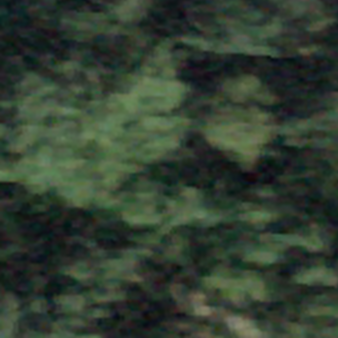
Label: other